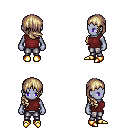
a pixel art fantasy rpg character, female body template, dark elf, purple skin, maroon sleeveless shirt, metal pants, white blonde right-swept hairstyle, gold boots, four views (front, back, left, right), 2x2 character sprite sheet, small pixel art, hard edges, no anti-aliasing